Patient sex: M
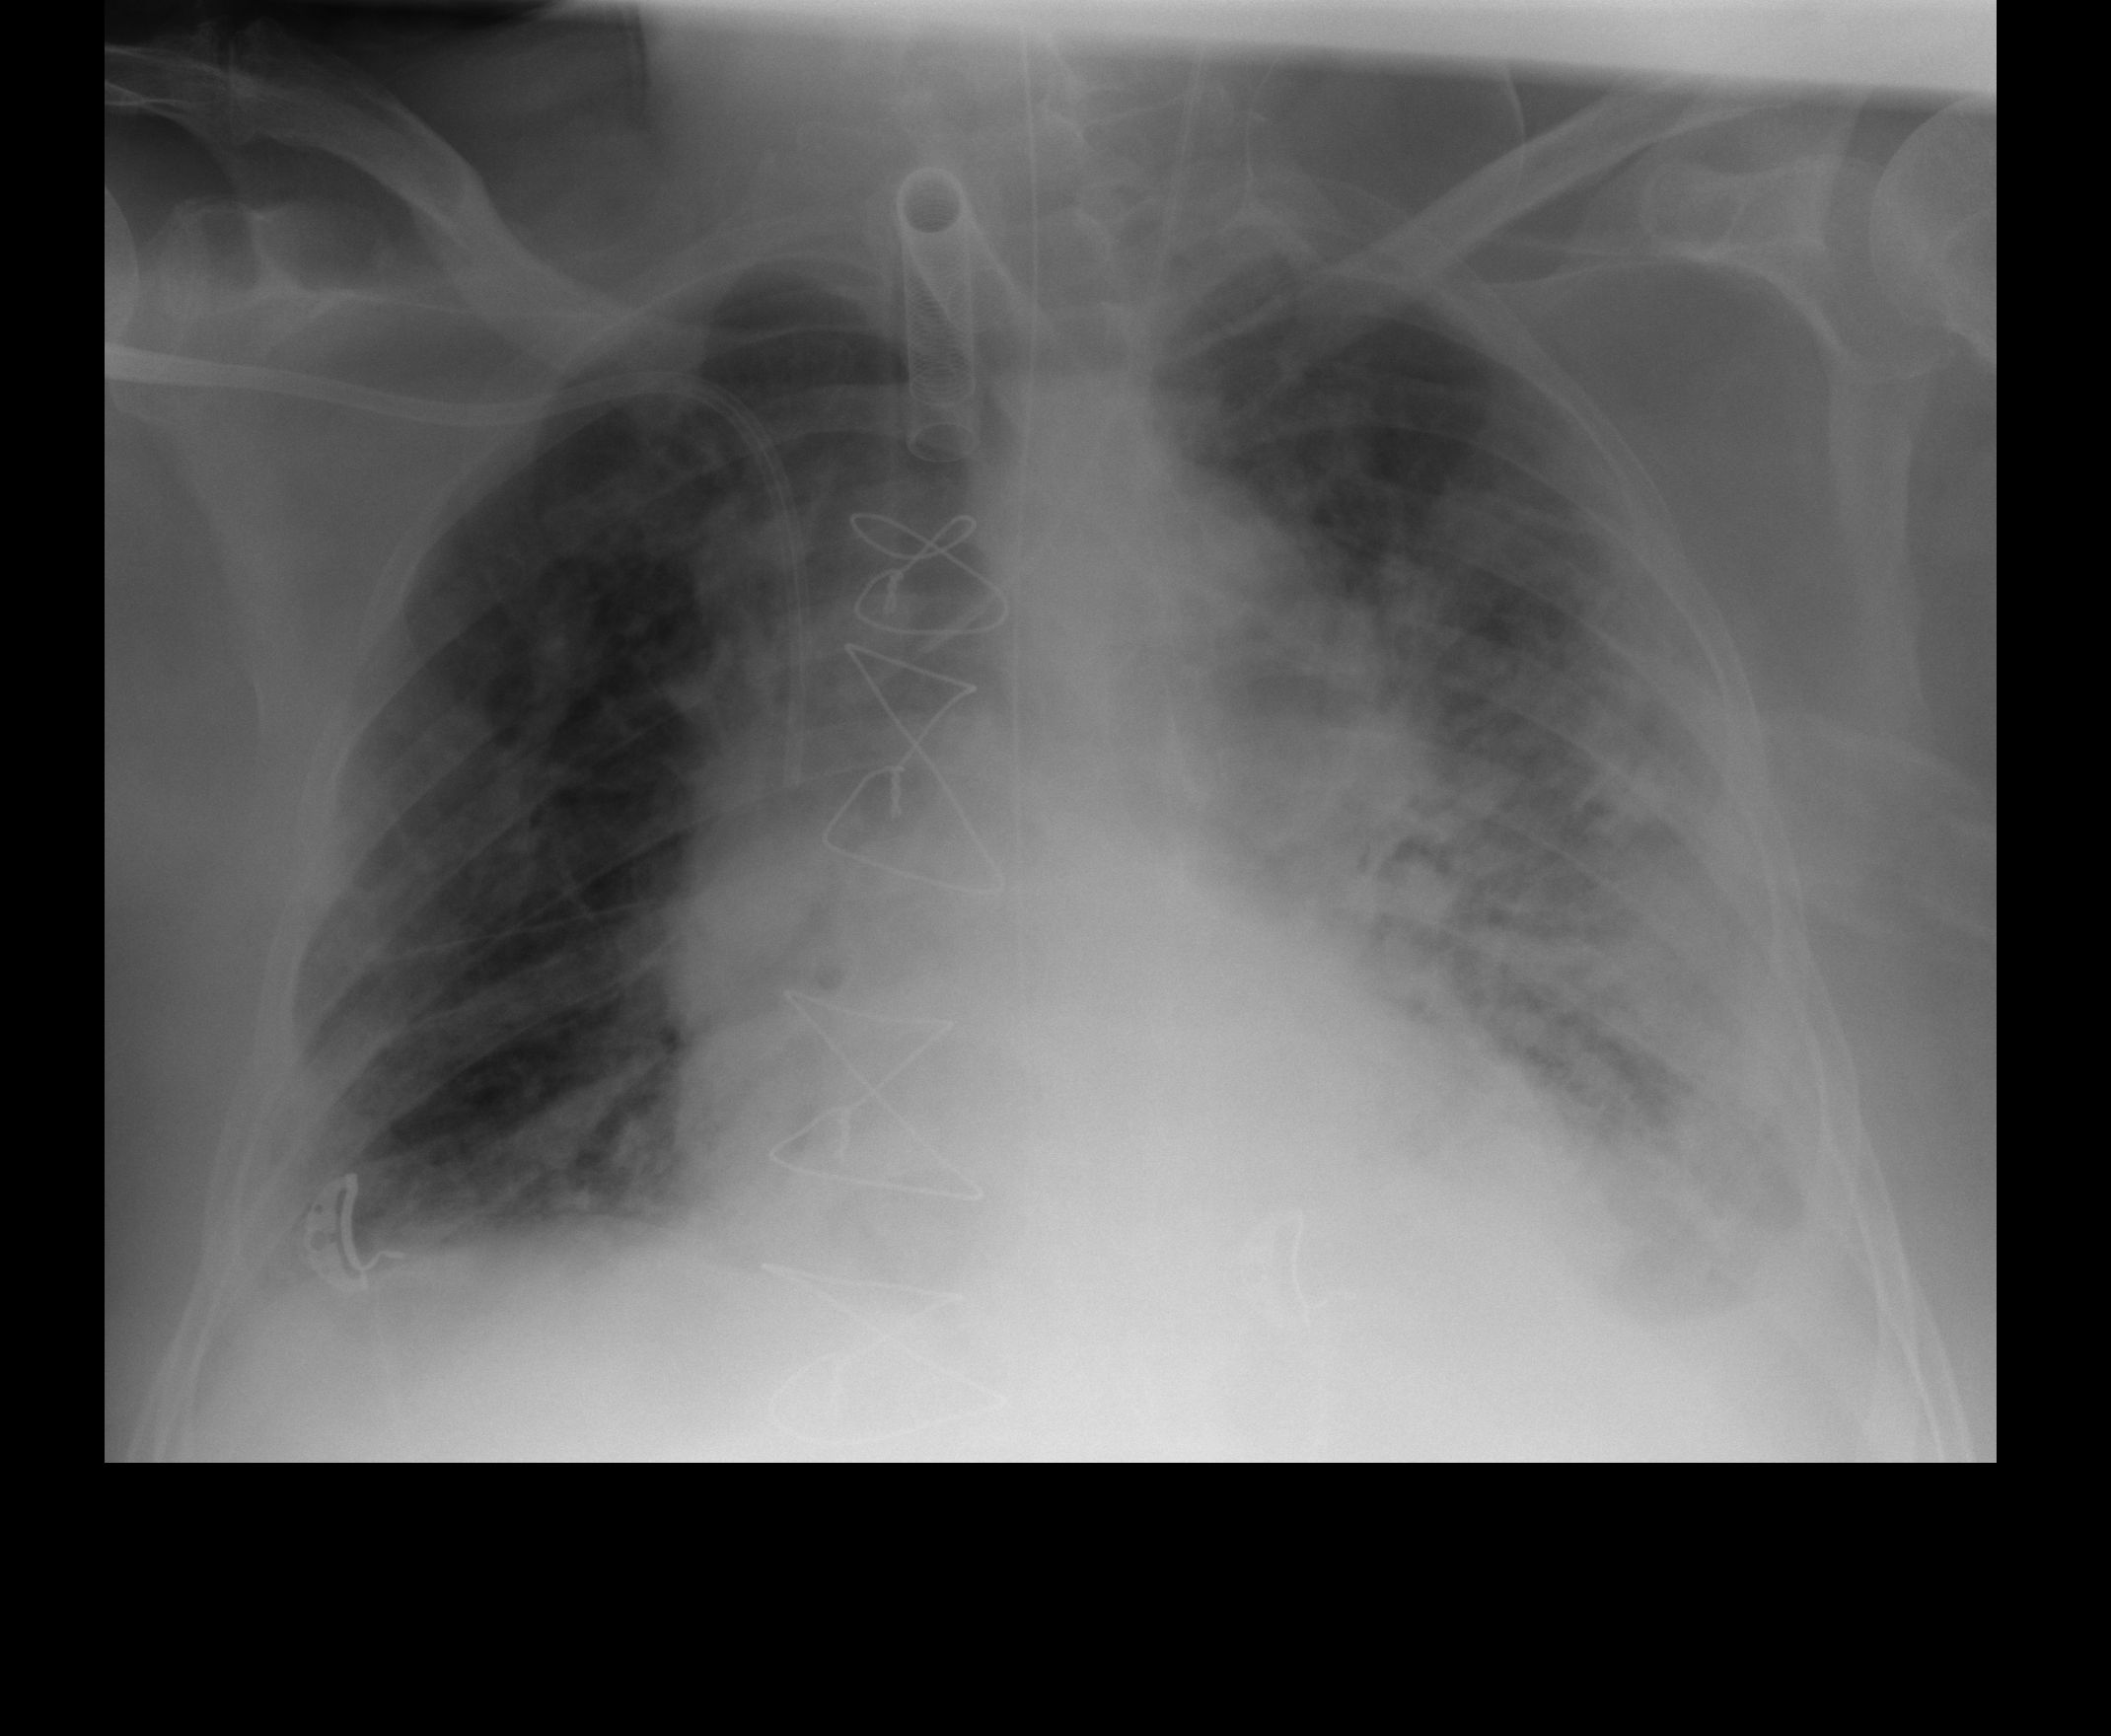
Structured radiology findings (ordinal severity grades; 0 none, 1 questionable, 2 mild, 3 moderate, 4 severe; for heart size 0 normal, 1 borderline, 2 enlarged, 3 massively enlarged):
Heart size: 2
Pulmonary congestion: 3
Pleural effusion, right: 1
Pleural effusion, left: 2
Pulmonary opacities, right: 2
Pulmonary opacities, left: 3
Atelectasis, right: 2
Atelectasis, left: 3